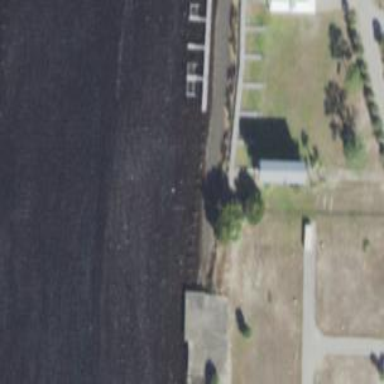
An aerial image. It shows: Man-made pier.